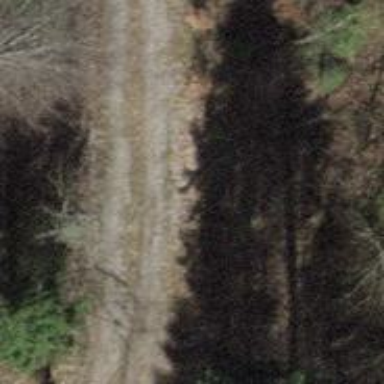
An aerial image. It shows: Gravel track with Grade 3 quality.